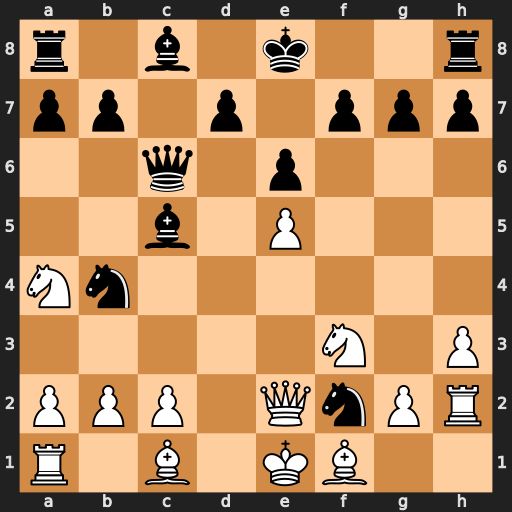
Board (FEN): r1b1k2r/pp1p1ppp/2q1p3/2b1P3/Nn6/5N1P/PPP1QnPR/R1B1KB2
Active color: w
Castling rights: Qkq
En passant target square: -
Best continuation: Nxc5 Qxc5 Be3 Nxc2+ Kxf2 Qxe3+ Qxe3 Nxe3 Kxe3